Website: bh-photo
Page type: review-order
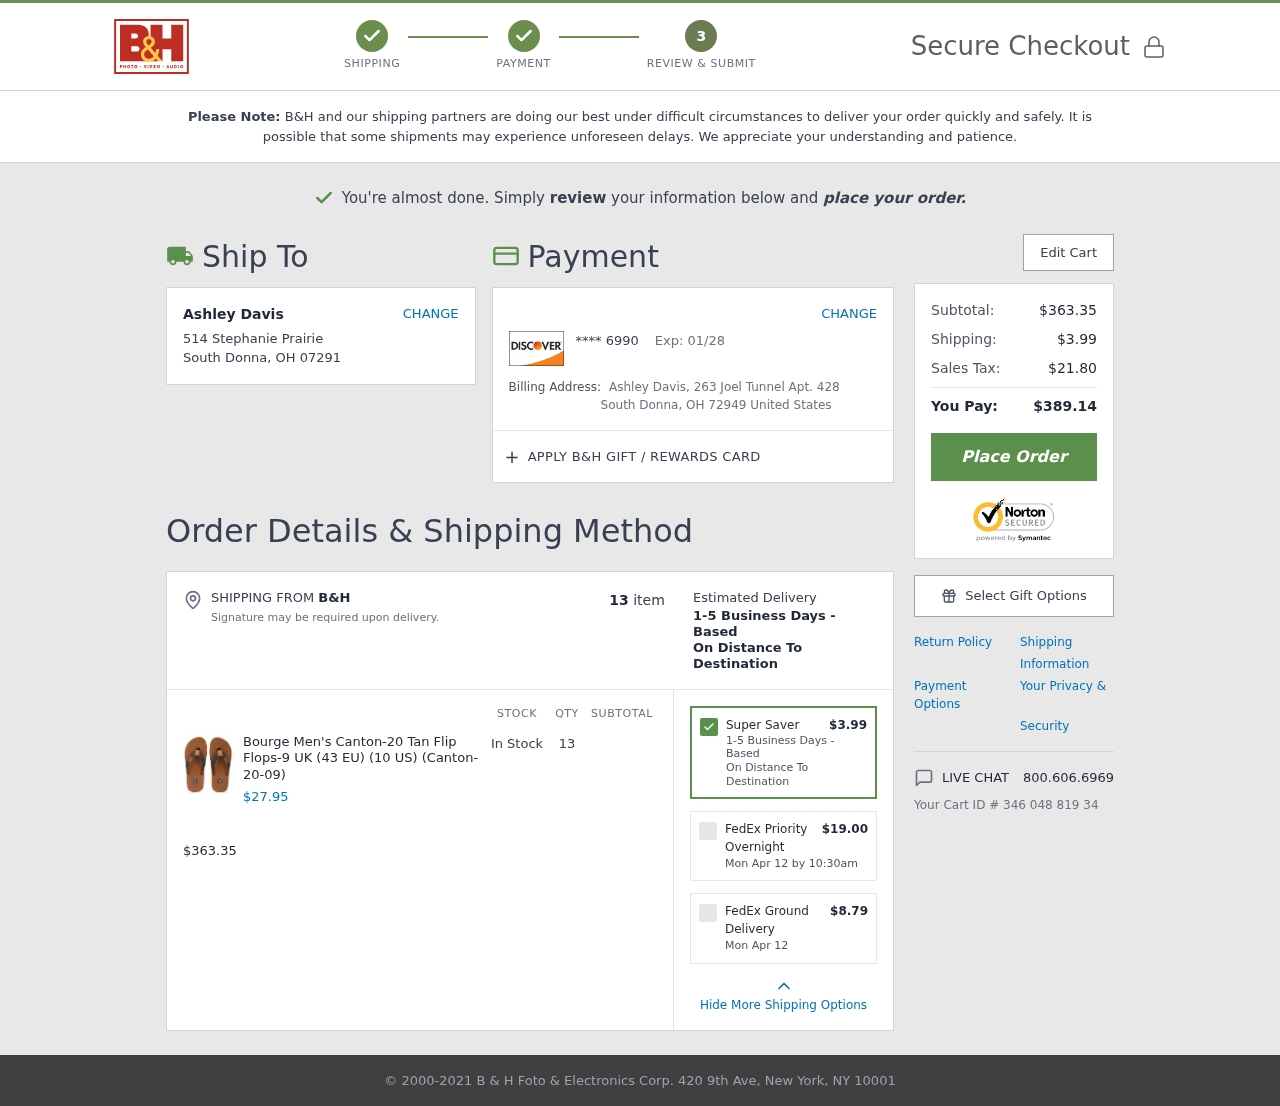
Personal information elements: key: PII_CARD_EXPIRY
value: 01/28
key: PII_CARD_LAST4
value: **** 6990
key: PII_CITY
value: South Donna
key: PII_CITY_STATE_ZIP2
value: South Donna, OH 72949
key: PII_COUNTRY
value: United States
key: PII_FULLNAME
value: Ashley Davis
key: PII_FULLNAME2
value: Ashley Davis
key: PII_POSTCODE
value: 07291
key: PII_STATE_ABBR
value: OH
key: PII_STREET
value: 514 Stephanie Prairie
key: PII_STREET2
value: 263 Joel Tunnel Apt. 428
Product elements: key: PRODUCT1_NAME
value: Bourge Men's Canton-20 Tan Flip Flops-9 UK (43 EU) (10 US) (Canton-20-09)
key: PRODUCT1_PRICE
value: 27.95
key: PRODUCT1_QUANTITY
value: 13
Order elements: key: ORDER_NUM_ITEMS
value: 13
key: ORDER_SUBTOTAL
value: $363.35
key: ORDER_SHIPPING_COST
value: $3.99
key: ORDER_DELIVERY_DATE
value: Mon Apr 12 by 10:30am
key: ORDER_DELIVERY_DATE2
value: Mon Apr 12
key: ORDER_TAX
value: $21.80
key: ORDER_TOTAL
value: $389.14
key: ORDER_ID
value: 346 048 819 34